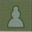
Piece: wP